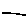
Label: line